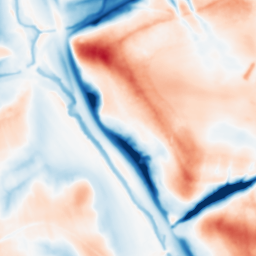
Category: multiscale
Decomposition family: dog_multiscale
Decomposition parameters: sigma_ratio: 2
n_scales: 4
base_sigma: 1
Upsampling method: cubic_catmull_rom
Upsampling parameters: scale: 2
Upsampling scale: 2